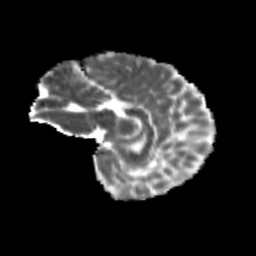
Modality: MD
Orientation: sagittal
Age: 9
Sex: female
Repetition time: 9.5 s
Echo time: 0.089 s